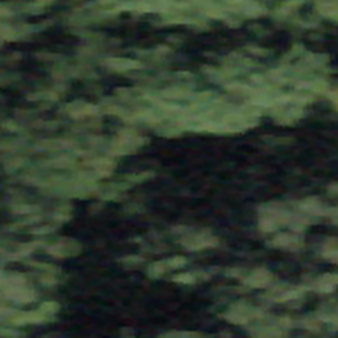
Label: other